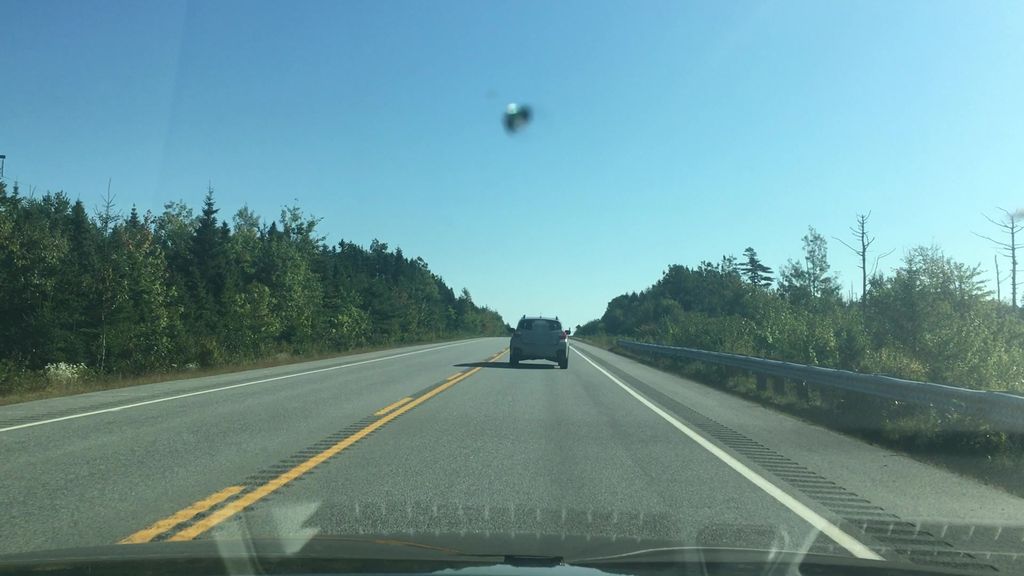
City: halifax